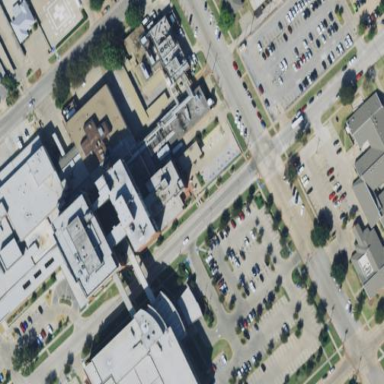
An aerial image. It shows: Hospital providing healthcare services.